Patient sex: M
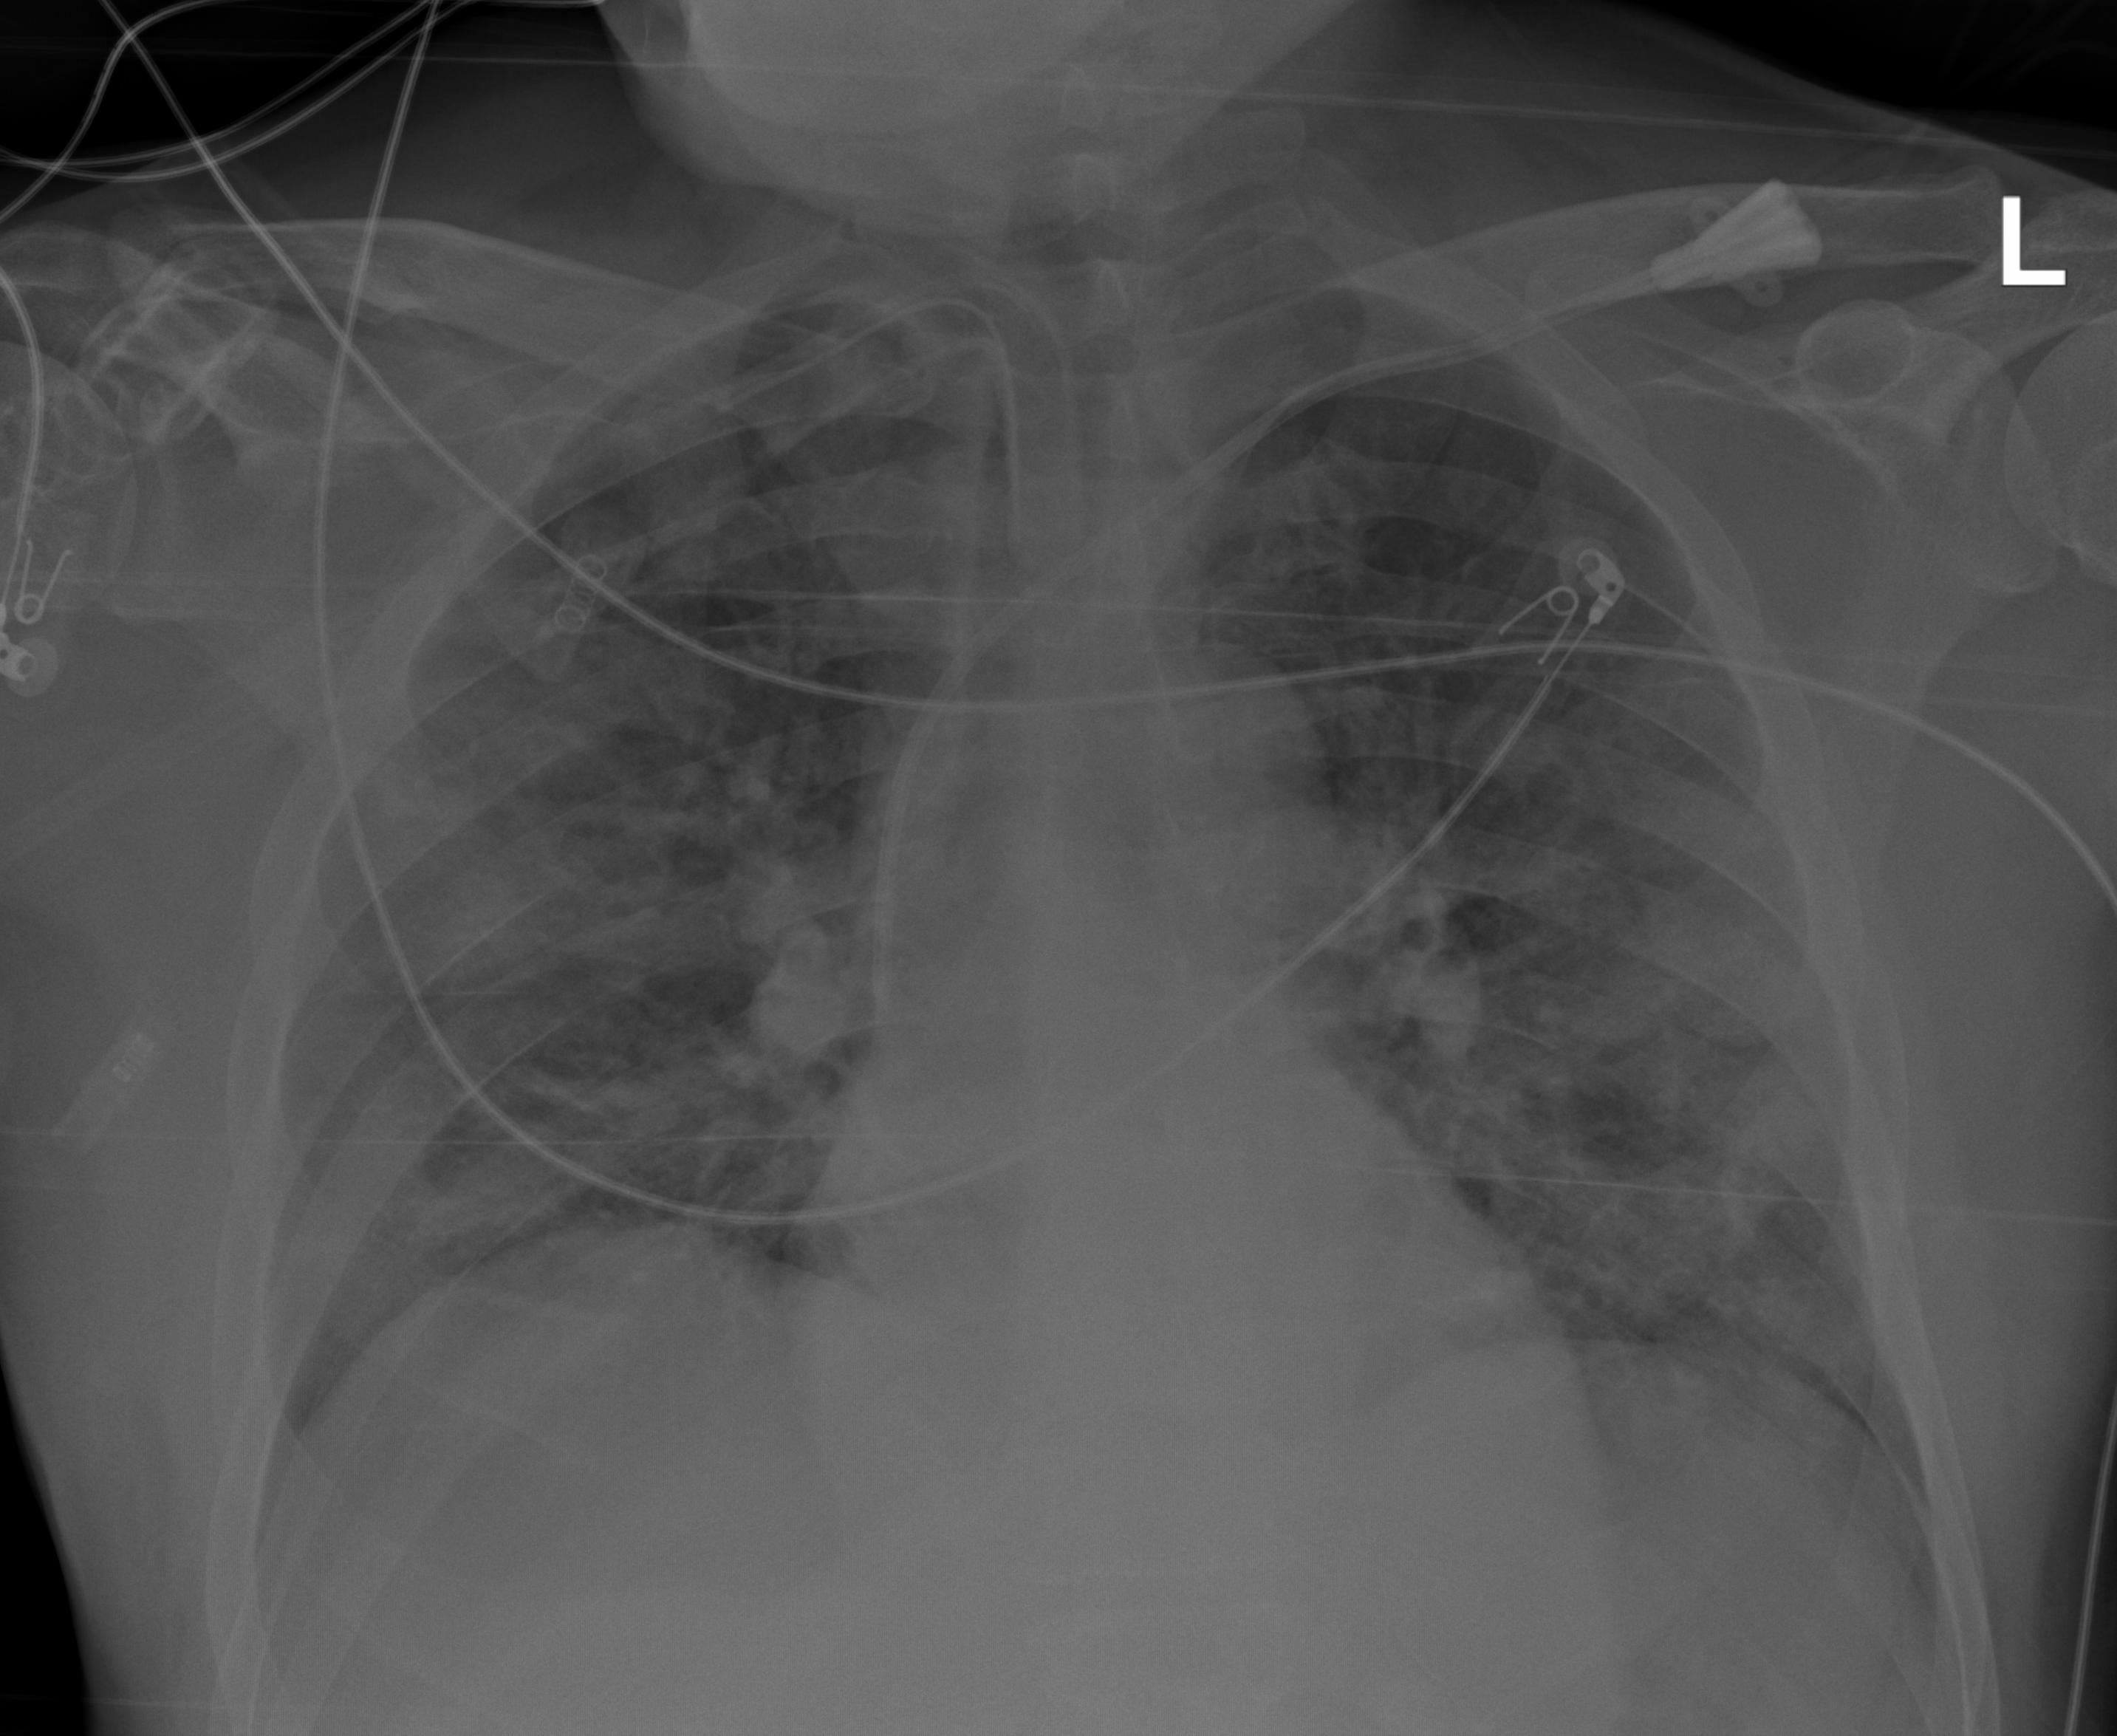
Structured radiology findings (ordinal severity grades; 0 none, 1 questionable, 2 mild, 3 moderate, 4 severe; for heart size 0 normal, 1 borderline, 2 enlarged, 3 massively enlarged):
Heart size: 0
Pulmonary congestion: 0
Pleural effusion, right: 0
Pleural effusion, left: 0
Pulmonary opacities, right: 3
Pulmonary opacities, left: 3
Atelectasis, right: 2
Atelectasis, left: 2